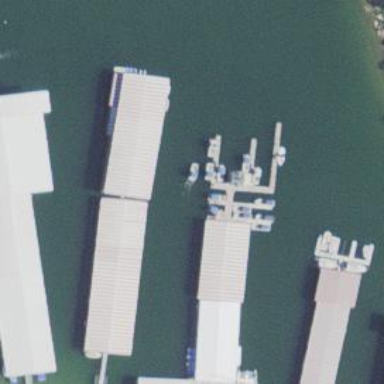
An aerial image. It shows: Man-made pier.